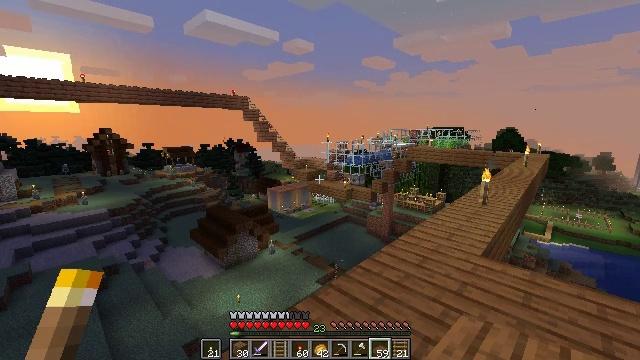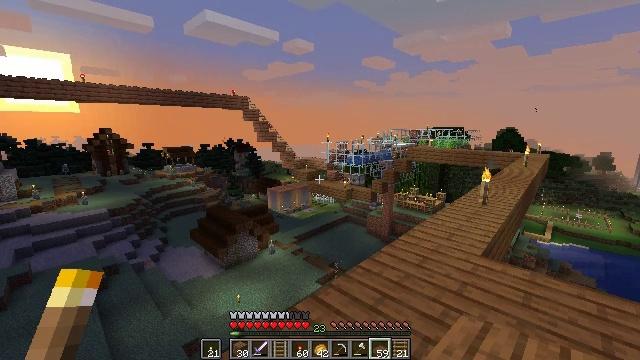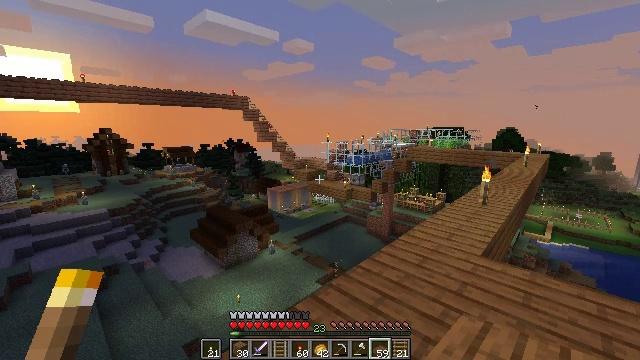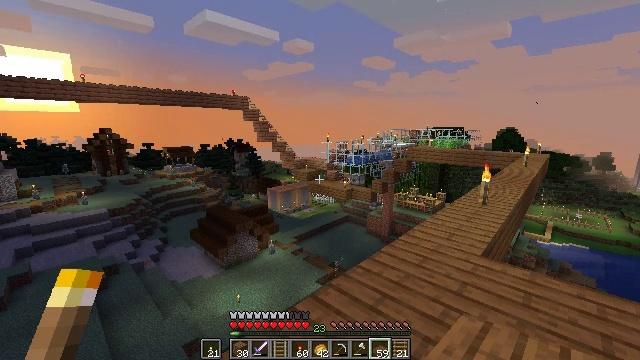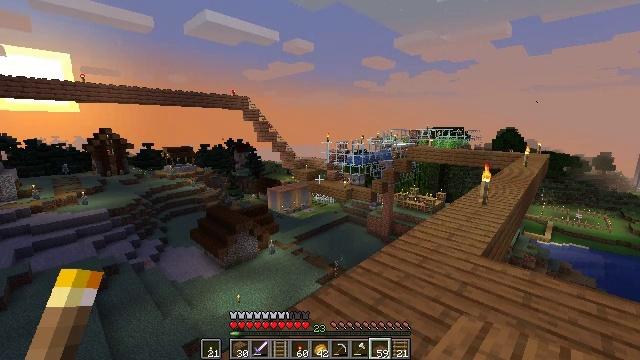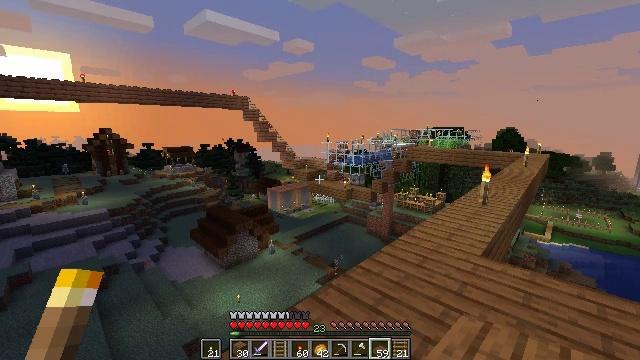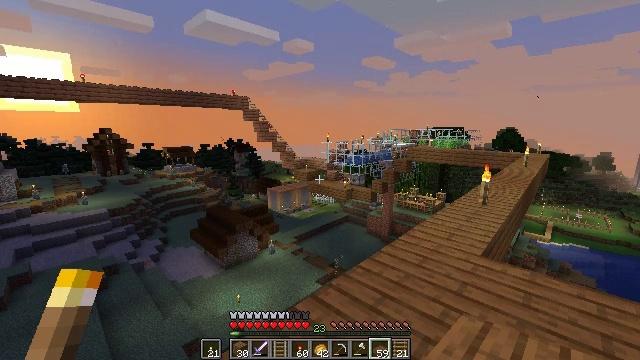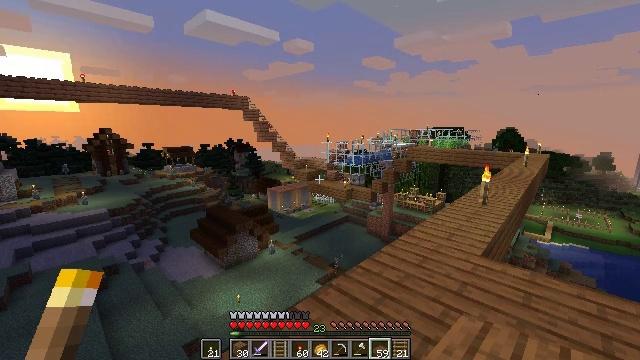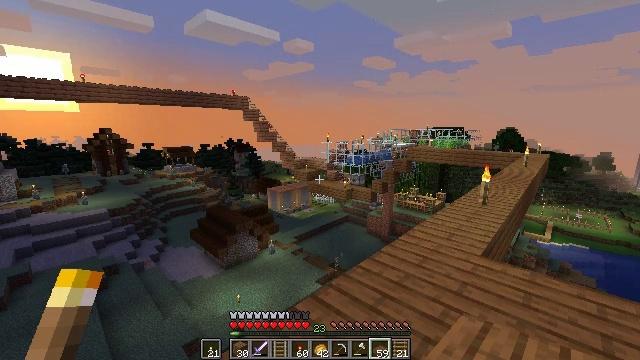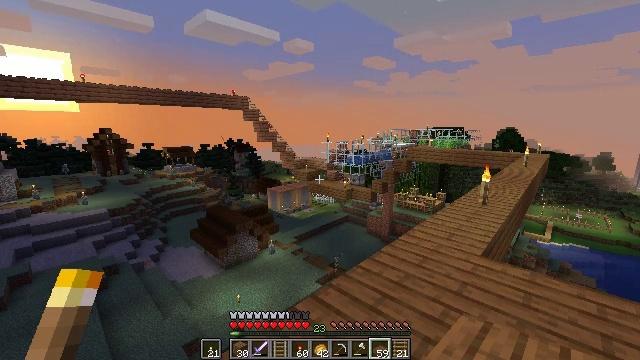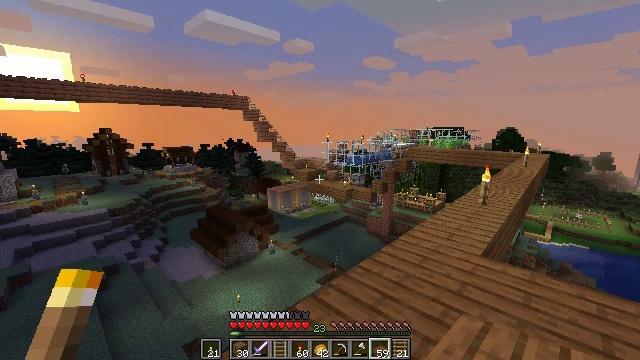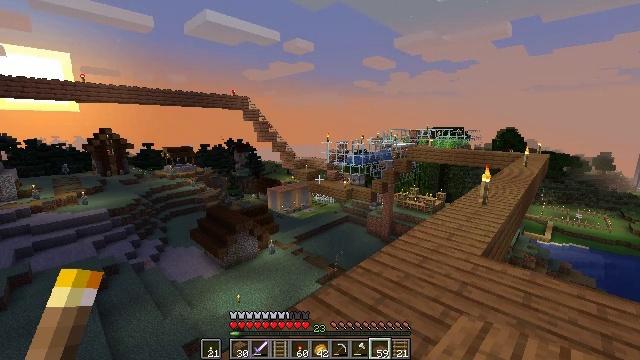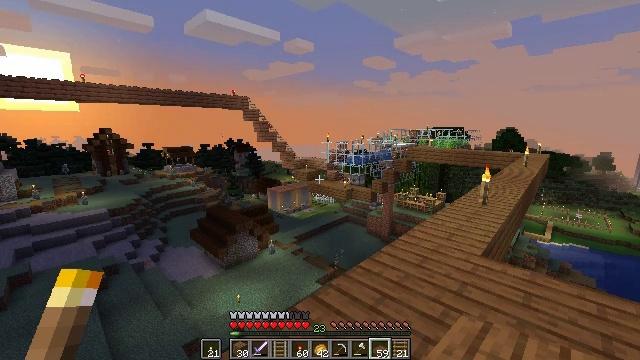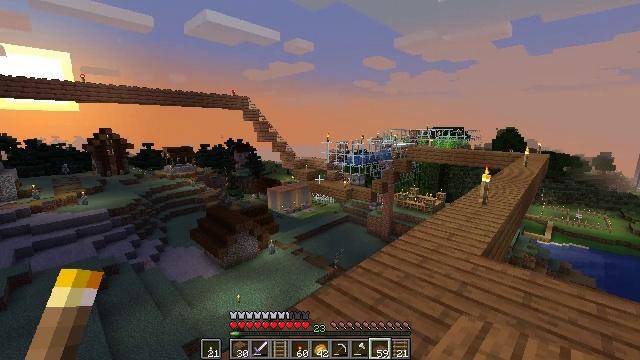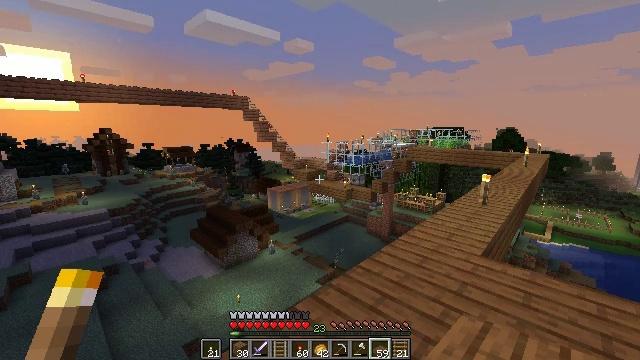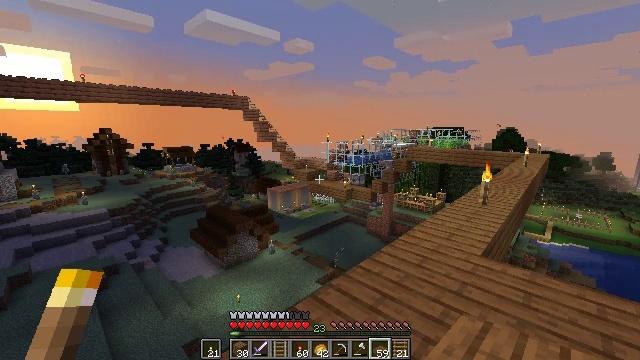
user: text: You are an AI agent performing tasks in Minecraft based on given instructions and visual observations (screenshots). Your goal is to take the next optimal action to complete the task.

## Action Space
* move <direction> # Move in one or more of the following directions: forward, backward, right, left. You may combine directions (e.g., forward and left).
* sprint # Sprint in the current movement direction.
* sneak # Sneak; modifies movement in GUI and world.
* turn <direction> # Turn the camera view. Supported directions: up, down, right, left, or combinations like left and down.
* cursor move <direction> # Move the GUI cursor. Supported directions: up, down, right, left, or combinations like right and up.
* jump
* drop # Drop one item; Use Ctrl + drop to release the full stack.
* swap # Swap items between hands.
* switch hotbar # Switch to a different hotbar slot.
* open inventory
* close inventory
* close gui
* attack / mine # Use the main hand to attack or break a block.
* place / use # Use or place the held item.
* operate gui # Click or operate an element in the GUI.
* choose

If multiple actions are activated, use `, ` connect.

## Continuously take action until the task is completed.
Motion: motion action
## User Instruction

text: Gather the rail for future use.
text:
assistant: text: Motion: no_op
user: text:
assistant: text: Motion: no_op
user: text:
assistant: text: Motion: no_op
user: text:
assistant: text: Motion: no_op
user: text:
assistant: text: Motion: no_op
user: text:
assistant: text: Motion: no_op
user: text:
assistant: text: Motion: no_op
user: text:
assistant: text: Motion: no_op
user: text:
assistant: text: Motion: no_op
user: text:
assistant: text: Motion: no_op
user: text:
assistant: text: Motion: no_op
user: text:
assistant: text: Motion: no_op
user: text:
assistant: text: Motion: no_op
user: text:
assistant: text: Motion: no_op
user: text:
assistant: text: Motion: no_op
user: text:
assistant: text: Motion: no_op
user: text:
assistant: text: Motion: no_op
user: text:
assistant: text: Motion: no_op
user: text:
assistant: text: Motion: no_op
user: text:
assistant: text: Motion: no_op
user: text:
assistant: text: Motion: no_op
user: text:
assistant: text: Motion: no_op
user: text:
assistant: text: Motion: no_op
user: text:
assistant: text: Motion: no_op
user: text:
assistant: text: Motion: no_op
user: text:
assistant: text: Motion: no_op
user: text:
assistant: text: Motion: no_op
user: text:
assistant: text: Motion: no_op
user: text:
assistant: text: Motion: no_op
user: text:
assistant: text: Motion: no_op